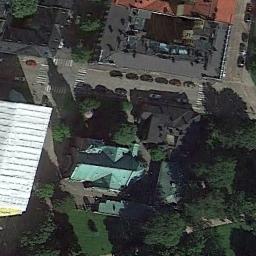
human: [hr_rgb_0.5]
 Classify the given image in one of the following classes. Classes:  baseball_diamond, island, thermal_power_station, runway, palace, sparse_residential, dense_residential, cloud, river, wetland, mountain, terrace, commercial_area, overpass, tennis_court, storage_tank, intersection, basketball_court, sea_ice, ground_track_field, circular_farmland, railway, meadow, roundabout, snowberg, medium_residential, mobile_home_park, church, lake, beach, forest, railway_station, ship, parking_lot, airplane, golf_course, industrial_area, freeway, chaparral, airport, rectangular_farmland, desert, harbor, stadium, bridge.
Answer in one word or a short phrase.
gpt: church